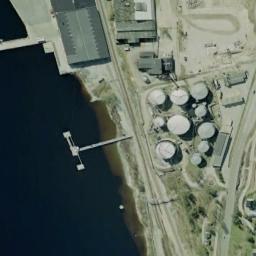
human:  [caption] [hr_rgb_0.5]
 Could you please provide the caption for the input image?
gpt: There are many storage tanks on the bare land next to the river .

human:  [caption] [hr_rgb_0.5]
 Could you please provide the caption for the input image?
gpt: There are five storage tanks on the side of the white house .

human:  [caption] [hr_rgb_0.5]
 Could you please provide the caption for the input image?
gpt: There are many buildings beside the storage tanks .

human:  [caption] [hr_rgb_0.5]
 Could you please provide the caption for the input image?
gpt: There are many different sized storage tanks in the factory, And there is a river outside the factory .

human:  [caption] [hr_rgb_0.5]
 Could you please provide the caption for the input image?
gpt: There are some storage tanks beside a river .